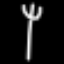
Label: fork